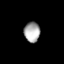
Tissue: lung
Cell type: Epithelial cells
Senescence score: 0.218
Nuclear area (px): 313
Mean DAPI intensity: 169.042